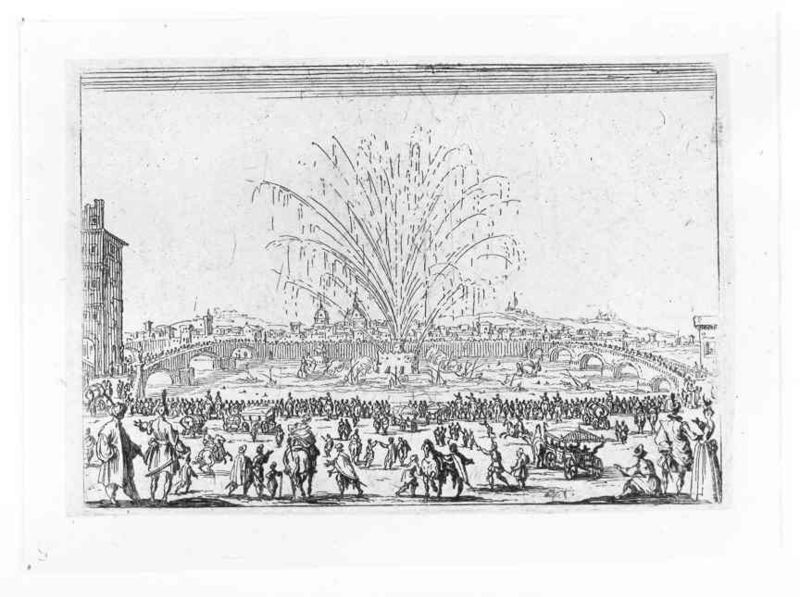
Titel: Das Feuerwerk auf dem Arno
Künstler: Jacques Callot
Standort: Karlsruhe
Institution: Staatliche Kunsthalle Karlsruhe
Schlagwörter: angriff, feuer, gruppe, himmel, mann, meer, wasser, weiß, fluss, frauen, landschaft, menschen, stadt, frau, grau, holz, hüte, kleider, männer, nacht, schwarz, skizze, straße, zeichnung, dame, gebäude, haus, hund, park, schirm, schloss, zaun, fest, leute, menge, versammlung, alt, feier, architektur, barock, mensch, bild, öl, horizont, häuser, hügel, brücke, publikum, arbeit, boote, brunnen, kinder, pferd, pferde, reiter, turm, springbrunnen, schiff, papier, ansicht, bogen, zuschauer, berge, zug, grafik, graphik, hüge, hof, kutsche, markt, platz, wagen, krieg, weib, weiber, vergnügen, striche, schauspiel, panorama, bögen, buch, burg, orient, türme, explosion, kohle, draußen, druck, druckgraphik, schwarz-weiss, schraffur, radierung, stich, seite, schwert, demo, soldat, volk, bleistift, menschenmenge, arkaden, mittelalter, umzug, fontaine, fontäne, sebel, turban, spektakel, feierlichkeit, brunne, brücken, perde, kriche, pferdewagen, feuerwerk, tunier, osmanen, heiterkeit, türken, gaffer, bleisitft, fontane, 1900, 1700, bleischtift, brunn, brunner, feierwerk, spektakl, rfeuerwerk, mesnche, feuerwerk versammlung brücke, fest druck, feuerwerkstadt, menschmenge